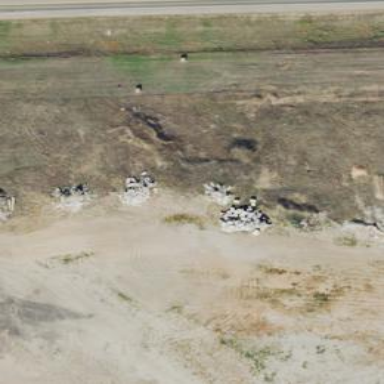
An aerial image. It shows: Quarry area.